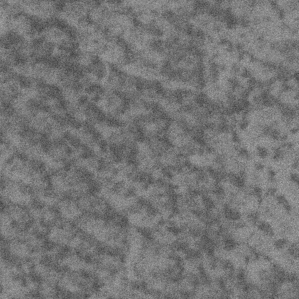
Label: frost